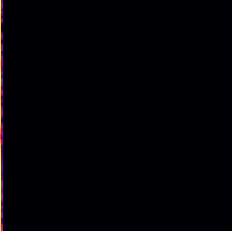
Sound class: Rain